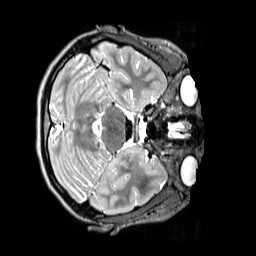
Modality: T2w
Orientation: axial
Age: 13
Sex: female
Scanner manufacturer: siemens
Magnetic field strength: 3 T
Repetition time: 3.2 s
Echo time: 0.408 s